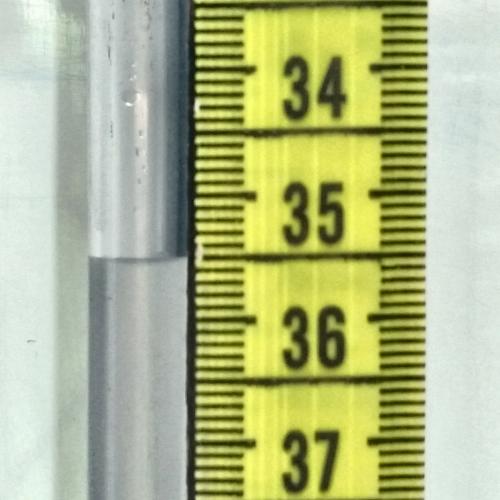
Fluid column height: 35.5 cm